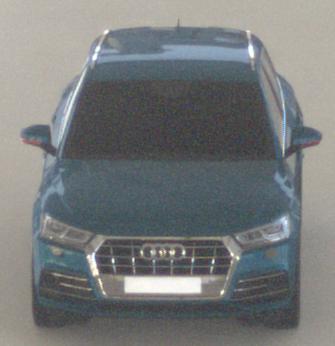
Make: Audi
Model: Q5 45 TFSI
Detailed model: Q5 (FY)
Model produced from: 2019/01
Model produced until: 2019/05
Doors: 5
Color: blue
Road condition: dry road
Daytime: morning or afternoon
Contrast: low contrast